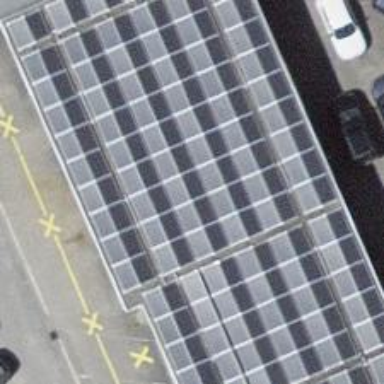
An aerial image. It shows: Solar power generator with photovoltaic panels.